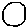
Label: circle